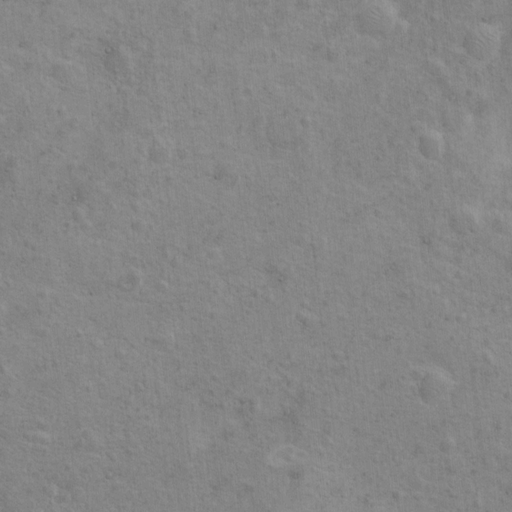
Classes present: Background